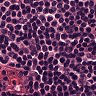
Metastatic tissue present: no